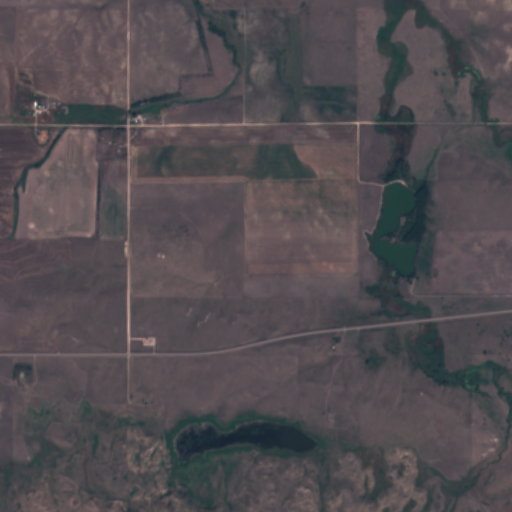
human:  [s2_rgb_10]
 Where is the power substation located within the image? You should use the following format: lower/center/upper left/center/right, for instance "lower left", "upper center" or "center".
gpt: The power substation is located in the lower left of the image.
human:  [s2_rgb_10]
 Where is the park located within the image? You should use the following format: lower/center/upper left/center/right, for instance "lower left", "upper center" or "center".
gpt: There is no park in the image.